Question: I am studying for tomorrows exam and I have checked many tutorials telling how to convert NFA to Regex but I can't seem to confirm my answers. Following the tutorials, I solved that NFA

My solution was:
>
Am I correct?
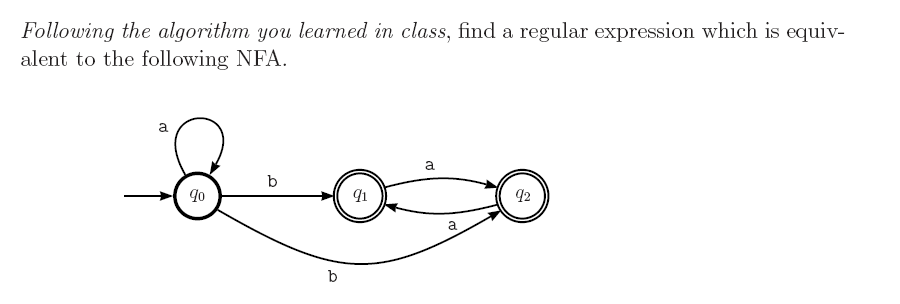
Answer: ## How to convert NFA to Regular Expression?
Your answer 'a*ba*' is Correct. I can drive your answer from 'NFA' in given image as follows:
- There is a self loop on start state q with label 'a'. So there can be any number of 'a's are possible at initial (prefix) including null '^' in RE. So Regular Expression(RE) start with 'a*'. - You need only one 'b' to reach to final state. Actually for an accepting string; there must be at-least one 'b' in string of 'a' and 'b'. So RE 'a*b' to reach to either q or q. Both are . - Once you reach to a final state (q or q). No other 'b' is possible in string (there is no outgoing edge for 'b' from q and q). - Only symbol is 'a' can be possible at q and q. Also for, 'a' at q or at q move switch between q , q and both are final. So after symbol 'b' any number of 'a's can be in suffix. (So string ends with 'a*' ).
And RE is 'a*ba*'.
Also, its is as follows:
'''
DFA:
======
a- a-
|| ||
V| V|
-->(q0)---b--->((q1))
a* b a* :RE
====
'''
- Any number of 'a's at 'q0' that is: 'a*' - once you get 'b' you can switch to final state 'q1': 'b' - at final state any number of 'a' is possible: 'a*'
And its a Minimized DFA!
Here is some more interesting answer by me on 'FAs' and 'REs', I believe will be useful to you:
1. HOW TO WRITE REGULAR EXPRESSION FOR A DFA
2. RE TO DFA
3. Regular Expression to DFA
4. Constructing an equivalent Regular Grammar from a Regular Expression
5. How to Eliminate Left recursion in Context-Free-Grammar
6. Is a* the same as (a*)*?
7. IN CONTEXT OF REGULAR EXPRESSION: is (AB)* = A*B*?